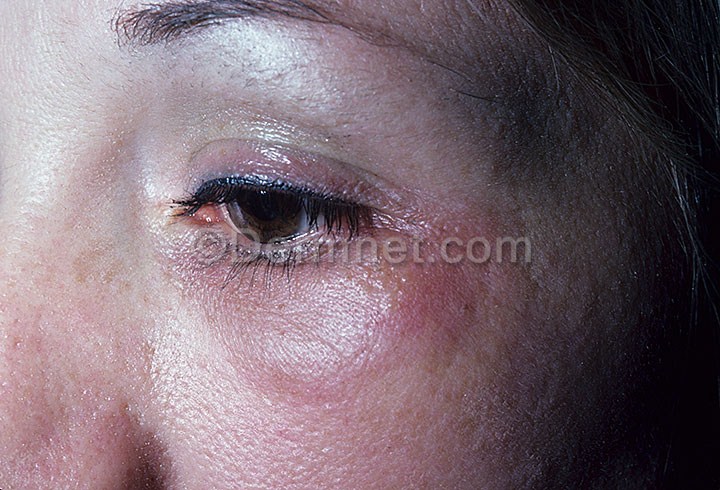
Disease: Warts Molluscum and other Viral Infections